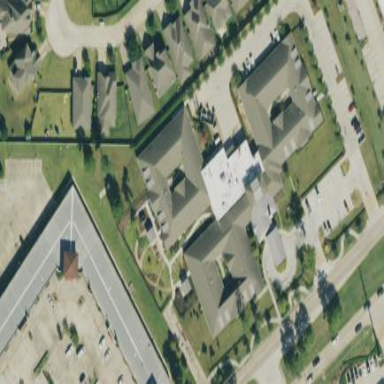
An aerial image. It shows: Commercial building.